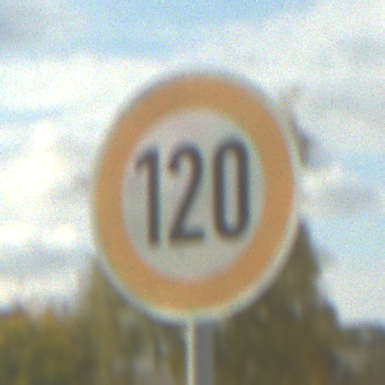
Verkehrszeichen: Geschwindigkeit120
Umgebung: Outdoor, RoadRail
Tageszeit: MorningAfternoon
Wetter: PartlyCloudy
Licht: Natural
Jahreszeit: NotSpecified
Kontrast: HighContrast